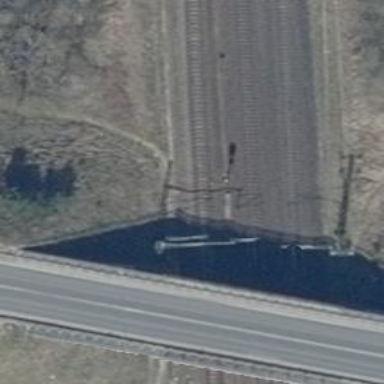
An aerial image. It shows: Railway signal.